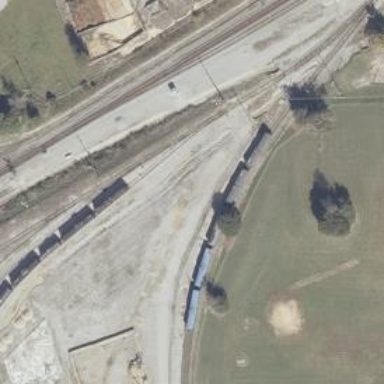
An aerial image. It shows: Railway spur service.